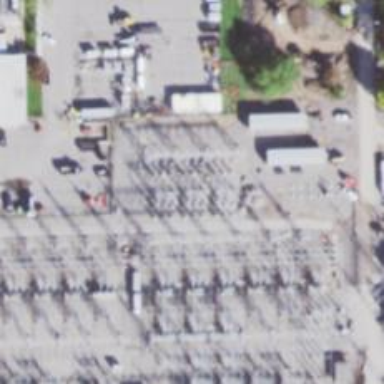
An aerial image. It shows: Switch for power supply.